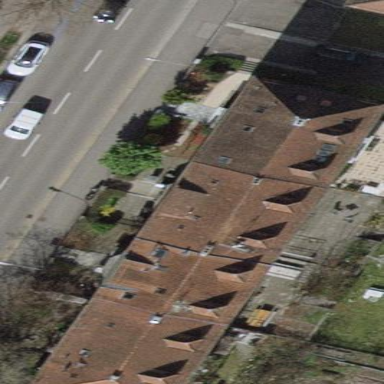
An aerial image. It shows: Hipped roof on apartment building.